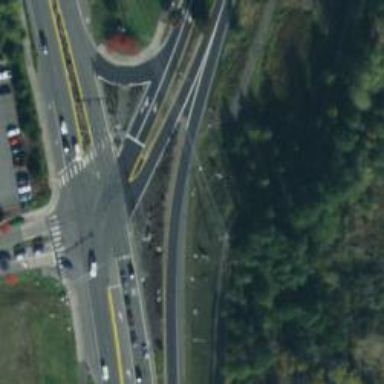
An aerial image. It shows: Trunk link highway.